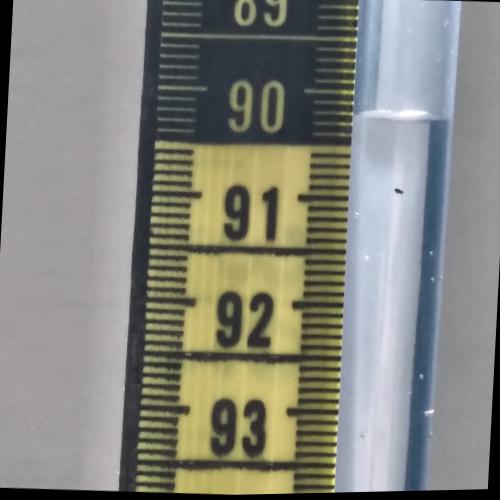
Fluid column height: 90.2 cm